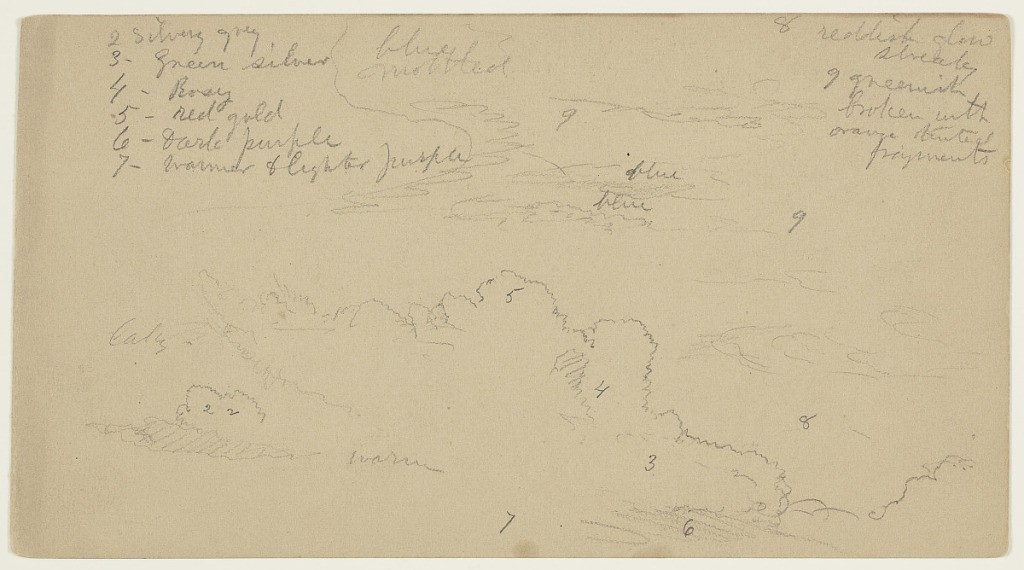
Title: Cloud Sketch
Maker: Frederic Edwin Church, American, 1826–1900
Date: probably 1873–74
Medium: Graphite on tan wove paper; verso: graphite
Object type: Drawing
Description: Atmosphere sketch showing a view of mixed clouds, likely in the skies over Vermont. At lower center, a billowing cloud with multiple round peaks is visible below a mixed group of hazy, wispy clouds at upper center and right.

Verso: Atmosphere sketch showing a view of large, puffy clouds, likely over Vermont. A billowing cloud bank with multiple round, roiling peaks extends from center to upper right and has various patches of light and shade.